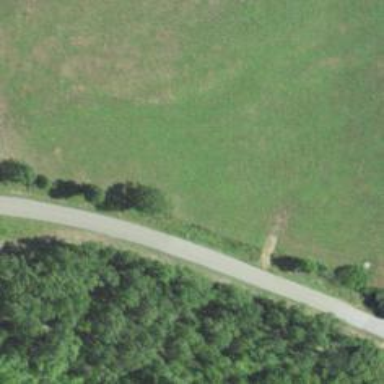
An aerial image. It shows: Unclassified road.